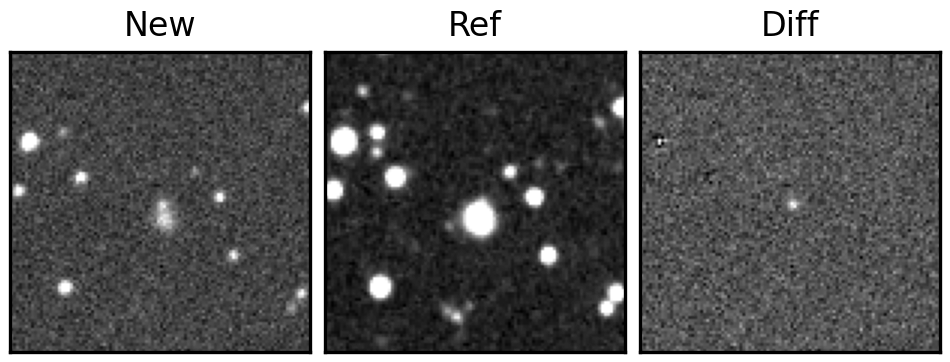
Label: real